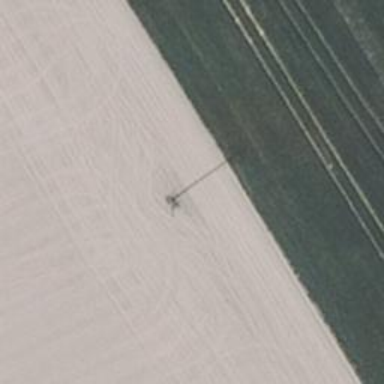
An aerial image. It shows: Minor power line with 3 cables.